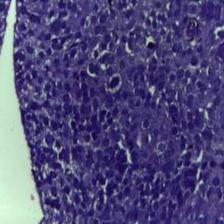
Diagnosis: OSCC